Interaction volume radius: 10 \u00c5
Interaction volume height: 10 \u00c5
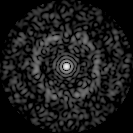
Disorder parameter: 0.8124